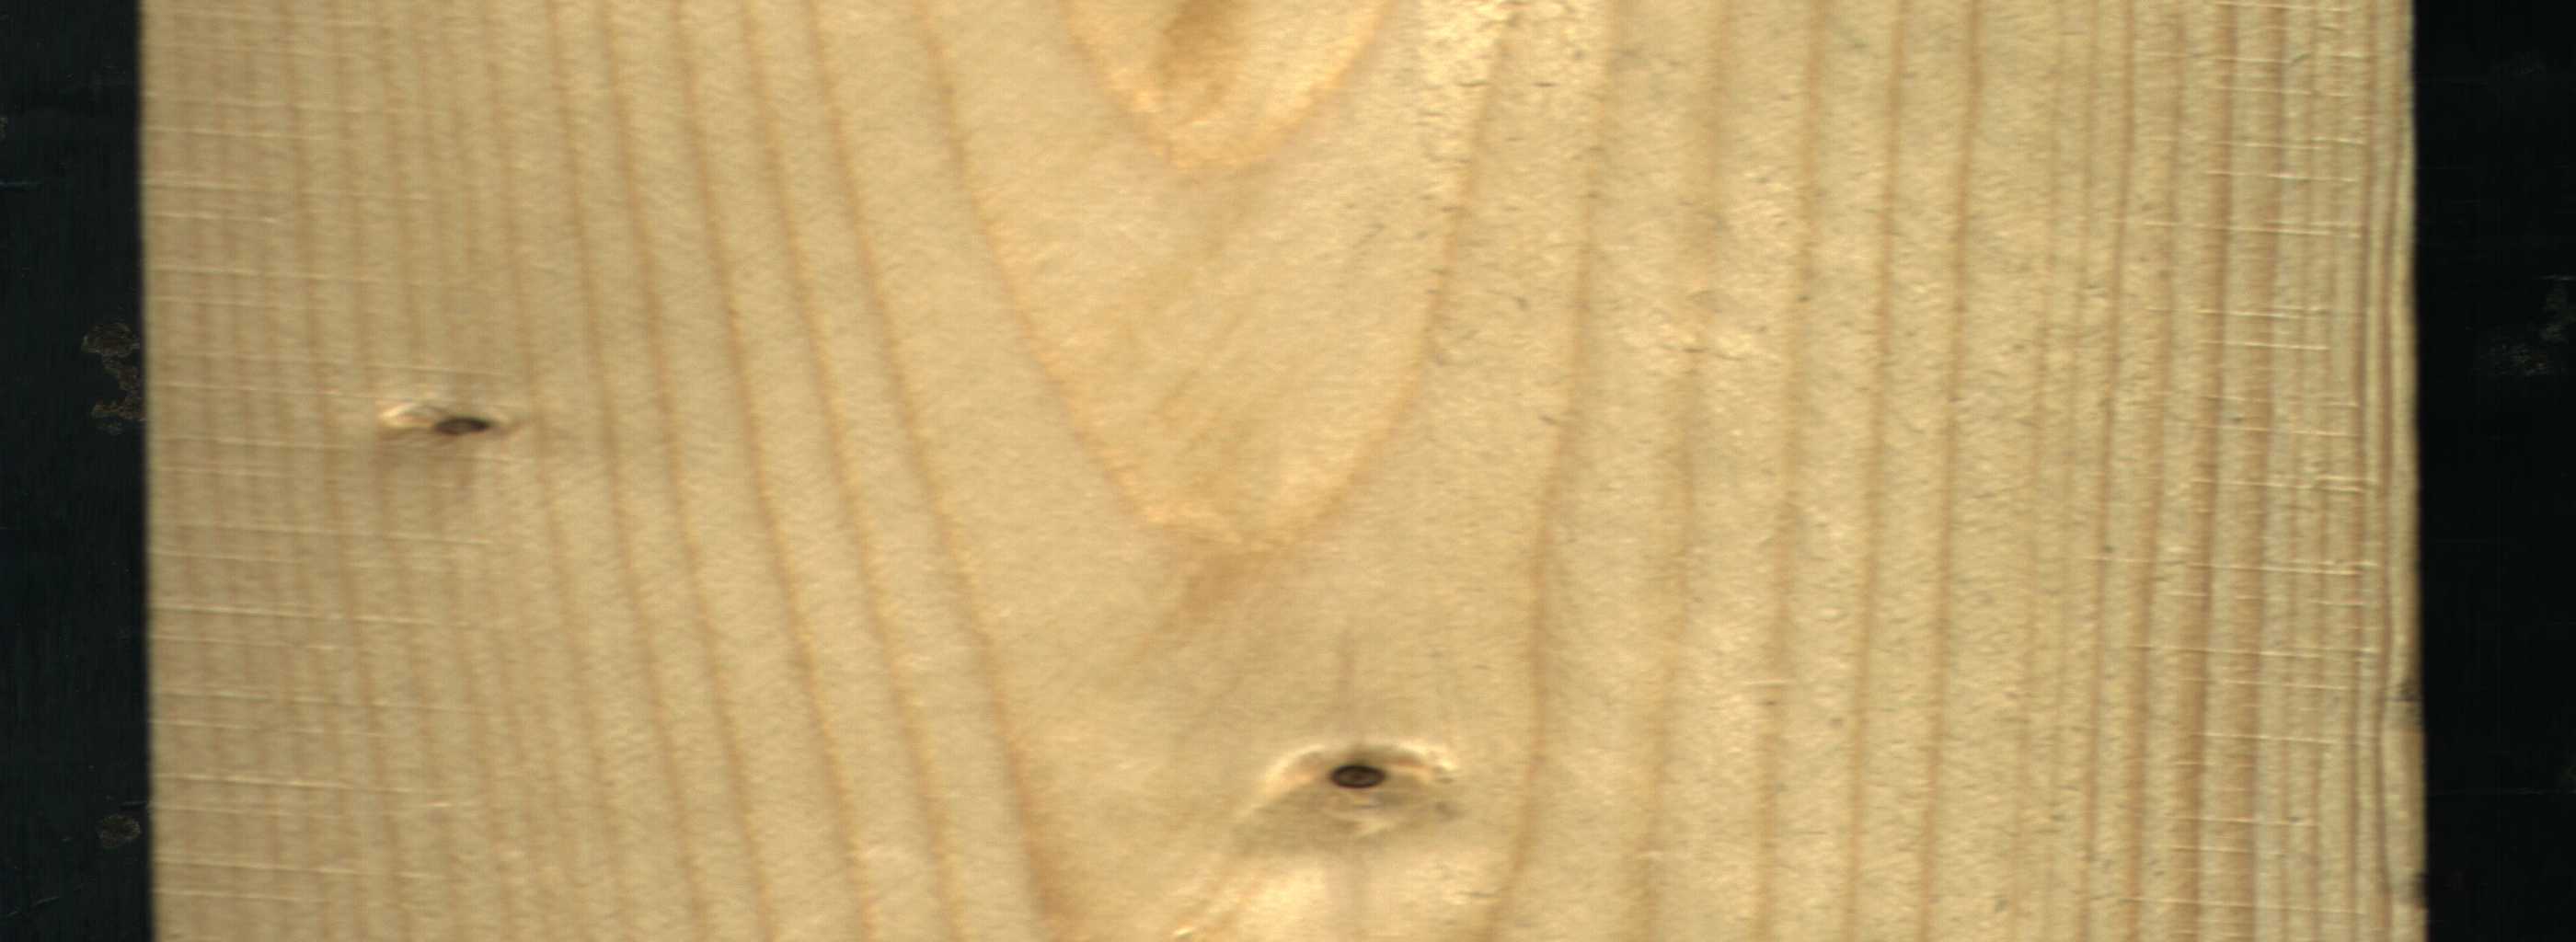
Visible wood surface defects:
Dead_Knot
Live_Knot